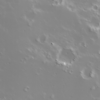
Label: not_dusty